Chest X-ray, PA view. Patient: 29 years old, sex M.
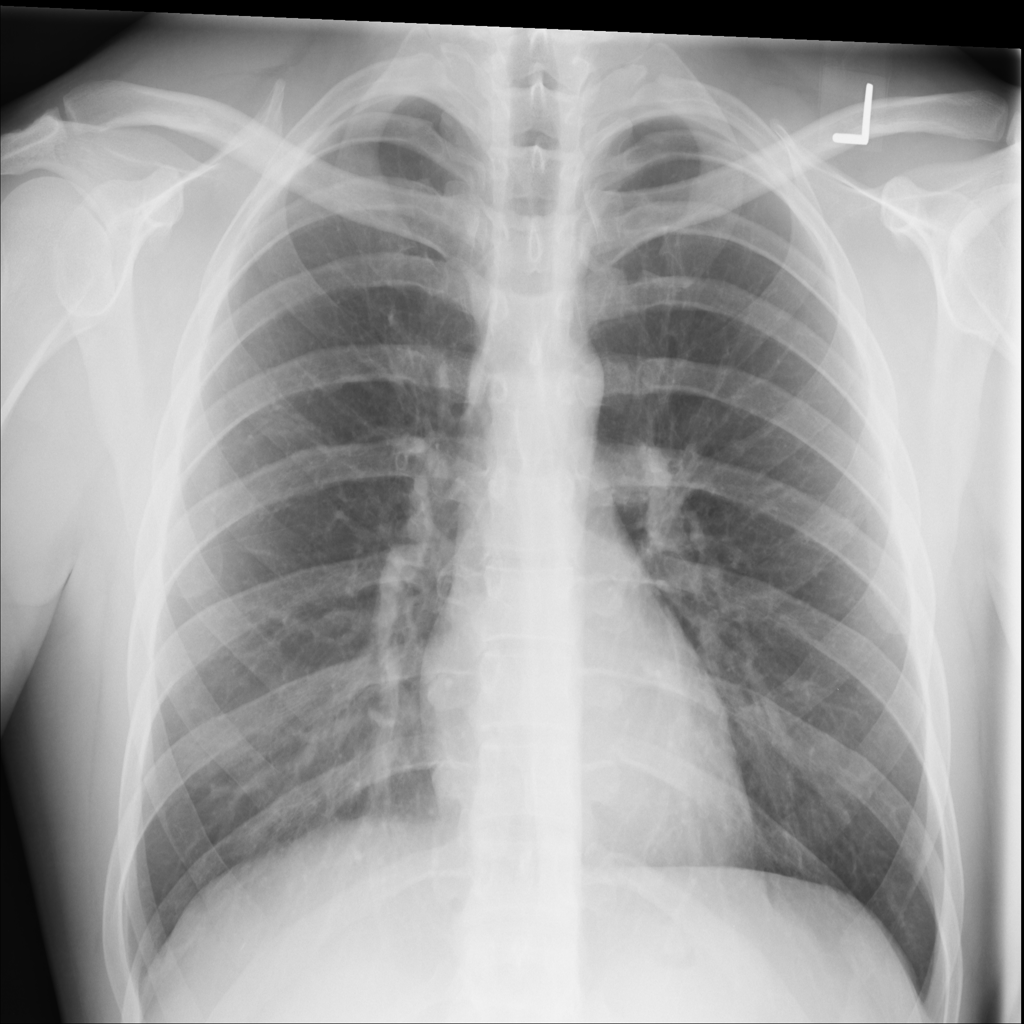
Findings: Mass